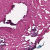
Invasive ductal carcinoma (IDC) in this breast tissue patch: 0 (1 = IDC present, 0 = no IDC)